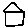
Label: house